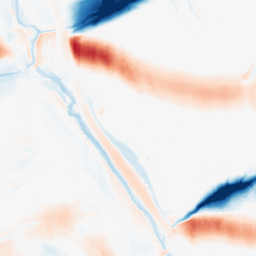
Category: morphological
Decomposition family: morphological_ellipse
Decomposition parameters: operation: average
width: 50
height: 10
Upsampling method: cubic_mitchell
Upsampling parameters: scale: 2
Upsampling scale: 2